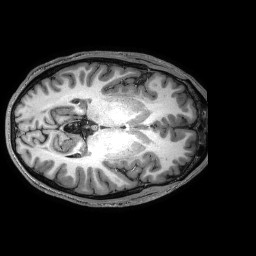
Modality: T1w
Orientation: axial
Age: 26
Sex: male